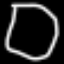
Label: octagon